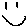
Label: smiley face